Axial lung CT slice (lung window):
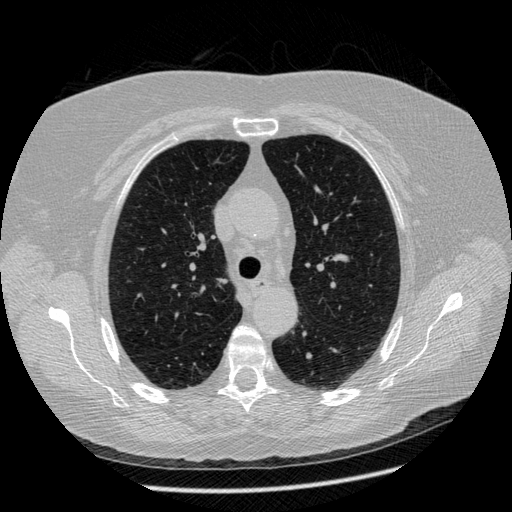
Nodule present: no